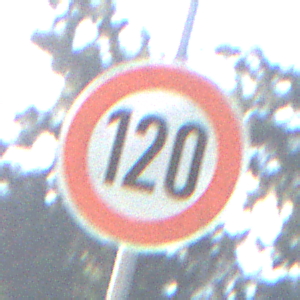
Verkehrszeichen: Geschwindigkeit120
Umgebung: Outdoor, Nature
Tageszeit: MorningAfternoon
Wetter: PartlyCloudy
Licht: Natural
Jahreszeit: NotSpecified
Kontrast: HighContrast